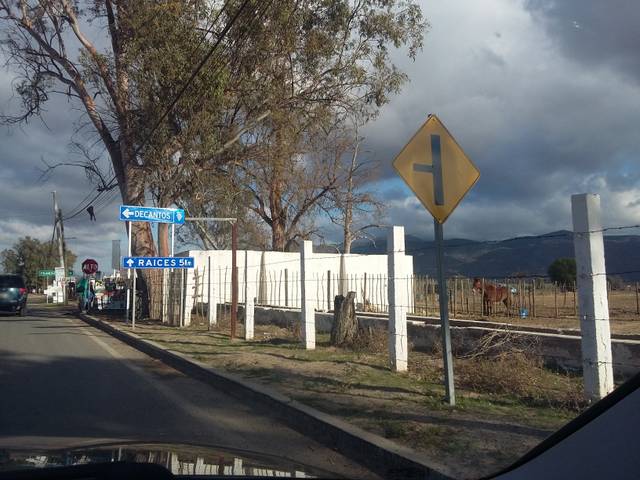
Region: Mexico
Coordinates: 32.078, -116.619